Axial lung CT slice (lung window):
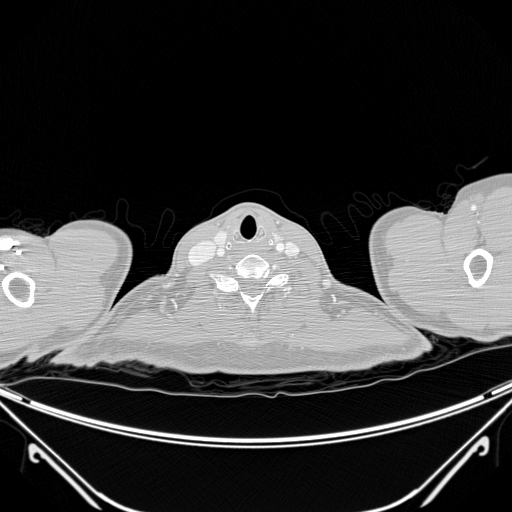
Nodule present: no